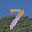
Label: 7